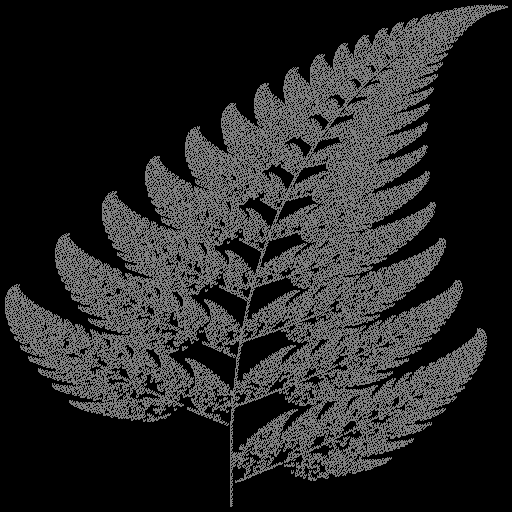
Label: spleenwort_fern